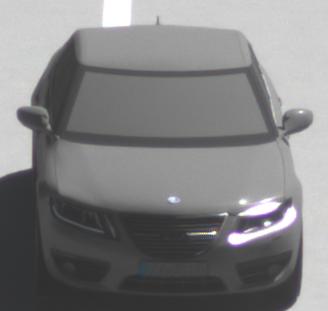
Make: Saab
Model: 5-Sep
Detailed model: 9-5 1.6T
Model produced from: 2010/06
Model produced until: 2011/12
Doors: 4
Color: gray
Road condition: wet road
Daytime: midday
Contrast: high contrast